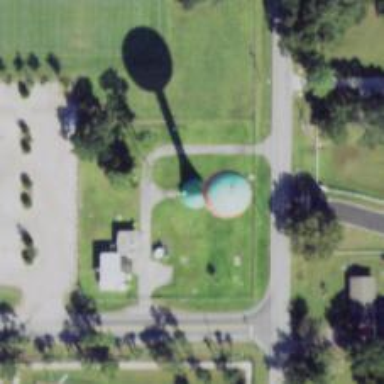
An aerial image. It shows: Water tower that is man-made.